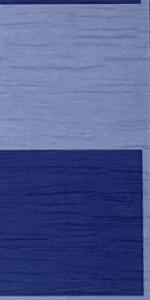
Label: Empty